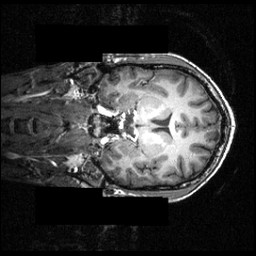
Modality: T1w
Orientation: coronal
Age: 21
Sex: male
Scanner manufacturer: siemens
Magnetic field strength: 3.951 T
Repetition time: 1.5 s
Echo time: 0.00335 s